Field crop: tomato
Growth stage: 1
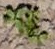
Species: portulaca